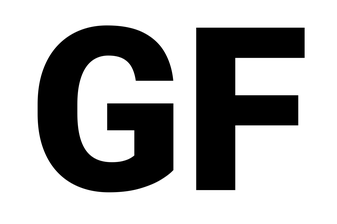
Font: Roboto_Black